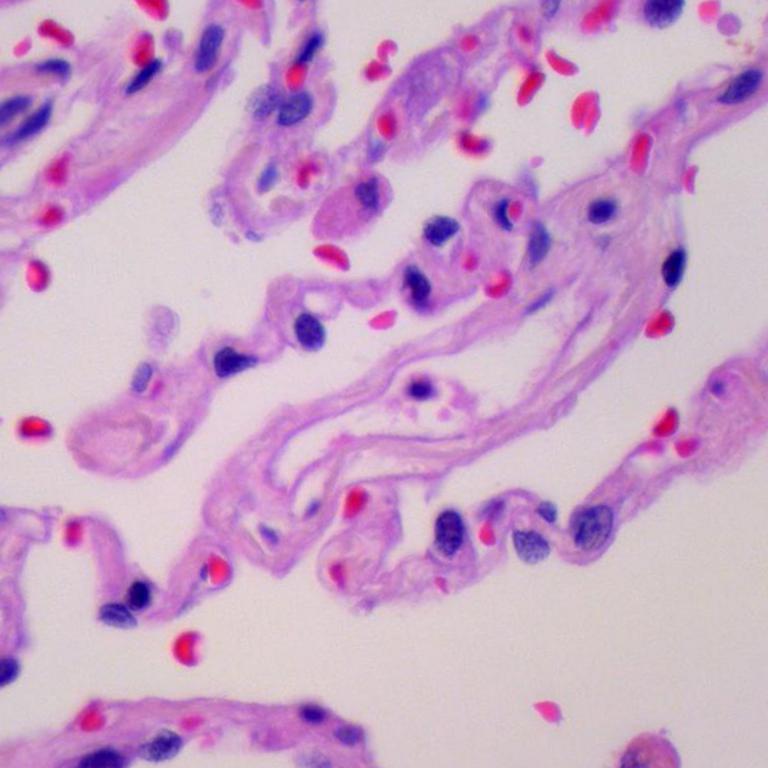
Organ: lung
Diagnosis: benign